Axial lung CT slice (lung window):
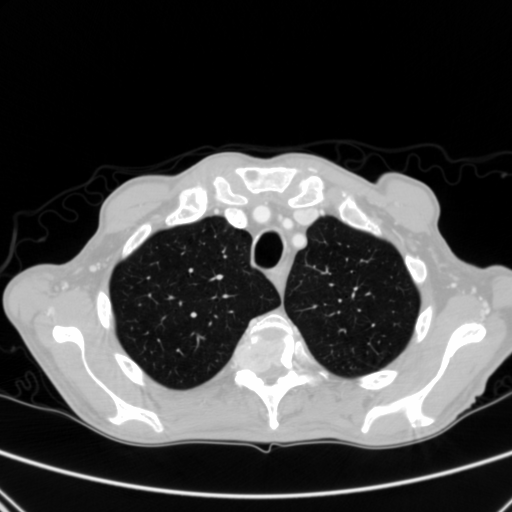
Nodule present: no